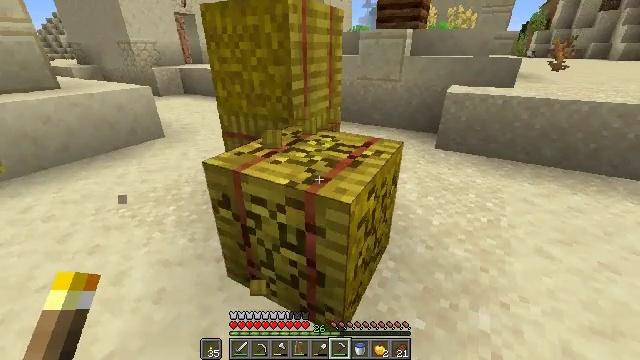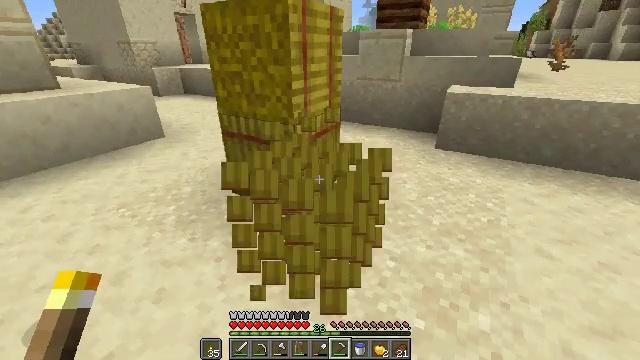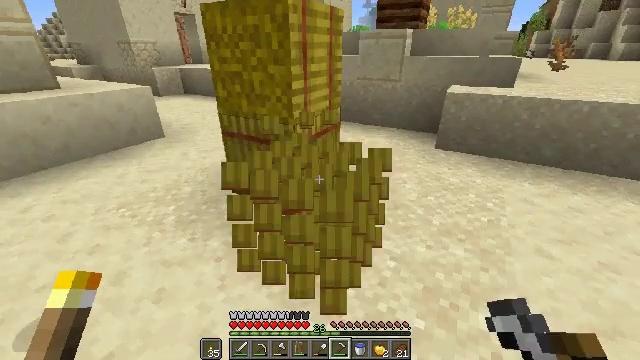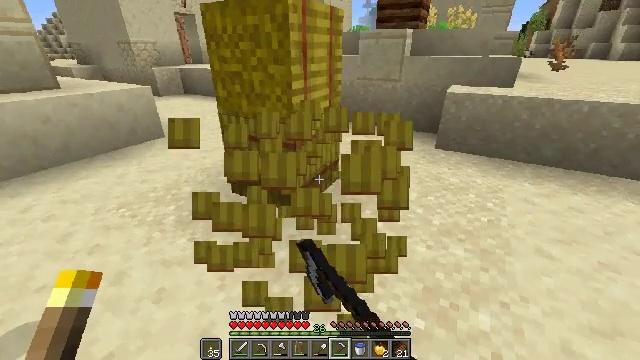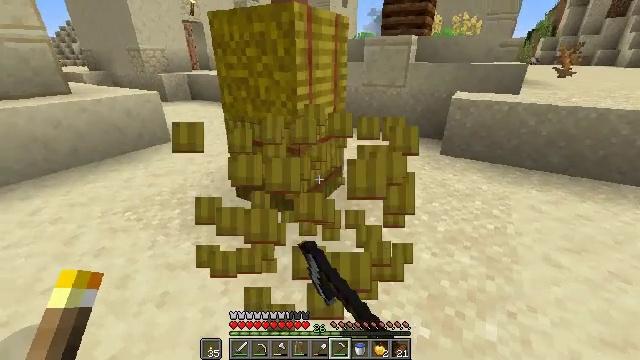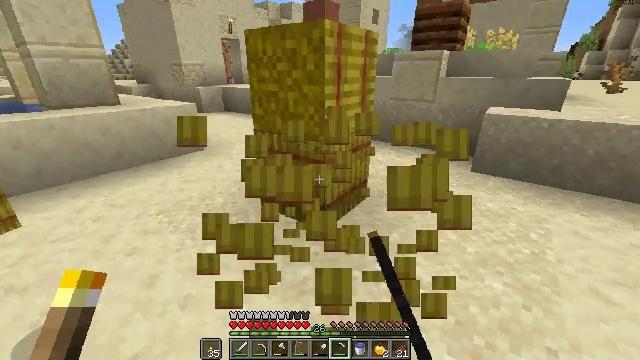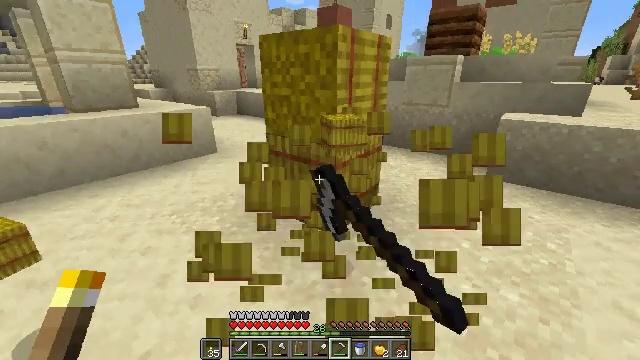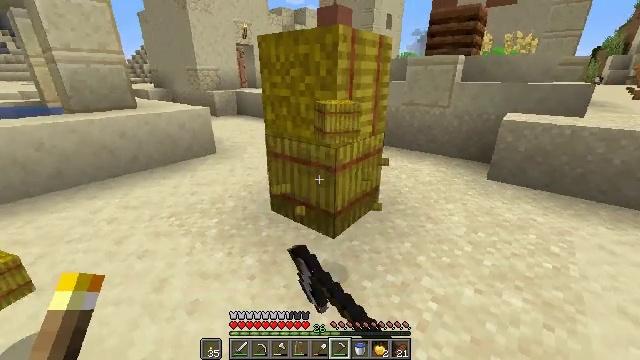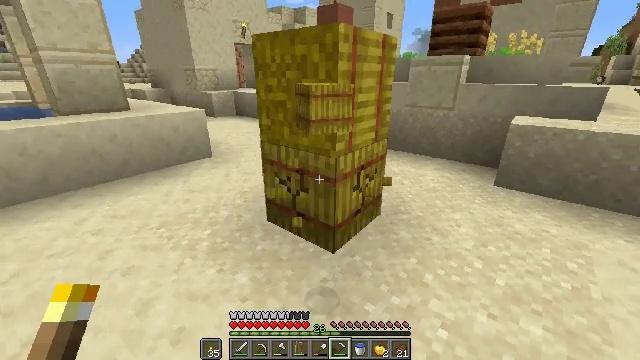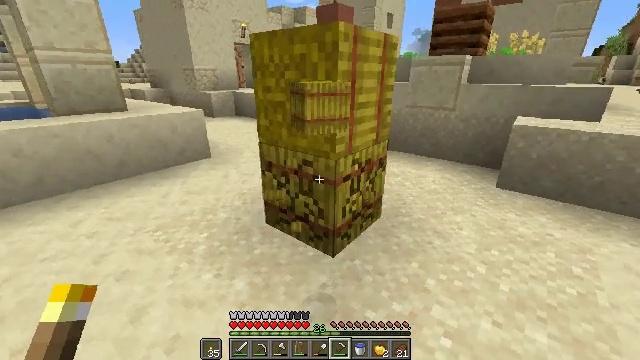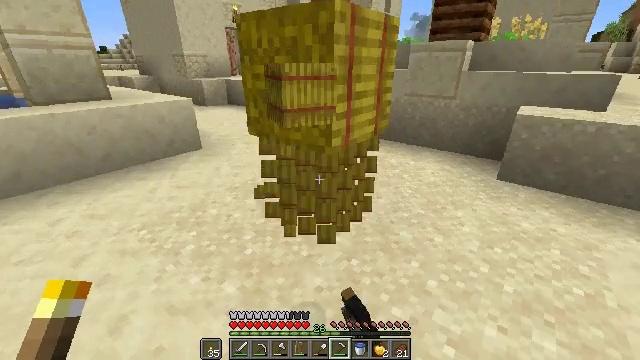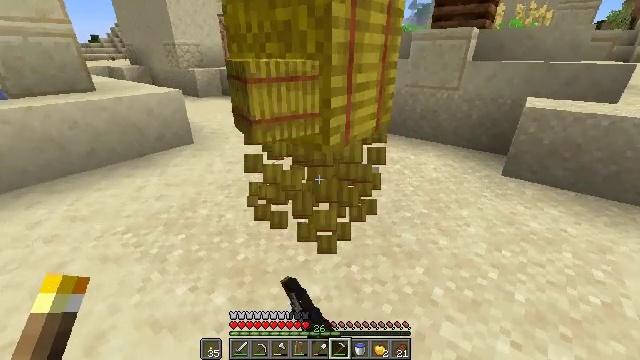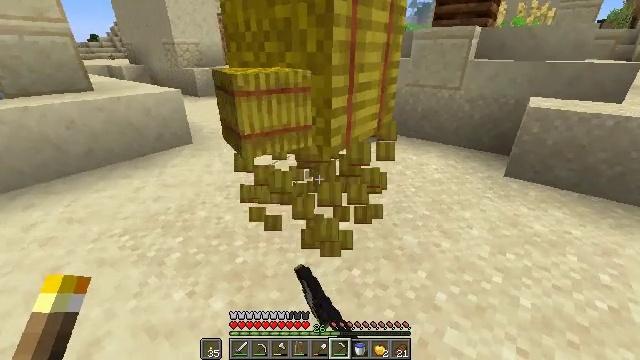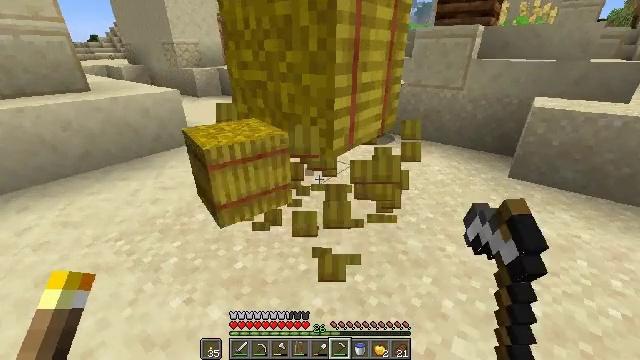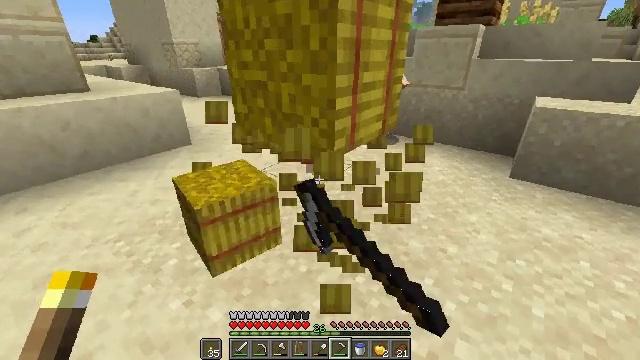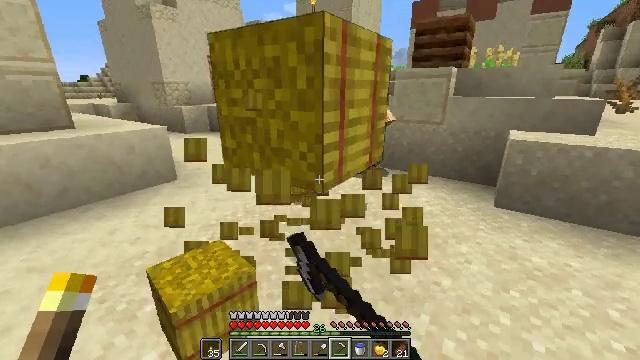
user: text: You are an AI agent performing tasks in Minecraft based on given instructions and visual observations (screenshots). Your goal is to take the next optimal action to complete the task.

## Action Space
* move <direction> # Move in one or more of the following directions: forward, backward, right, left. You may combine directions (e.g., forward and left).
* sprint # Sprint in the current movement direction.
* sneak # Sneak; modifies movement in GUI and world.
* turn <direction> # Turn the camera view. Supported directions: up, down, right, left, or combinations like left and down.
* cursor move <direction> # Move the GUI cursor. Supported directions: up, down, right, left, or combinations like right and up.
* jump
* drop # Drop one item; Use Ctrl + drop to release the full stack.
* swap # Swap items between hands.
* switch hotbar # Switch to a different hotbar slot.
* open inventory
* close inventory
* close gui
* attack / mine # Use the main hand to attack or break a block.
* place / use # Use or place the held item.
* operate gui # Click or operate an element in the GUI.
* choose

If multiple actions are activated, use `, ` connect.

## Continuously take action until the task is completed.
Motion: motion action
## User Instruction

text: Break the hay block to collect it.
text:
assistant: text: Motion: attack / mine
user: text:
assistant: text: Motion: attack / mine
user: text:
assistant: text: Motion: attack / mine
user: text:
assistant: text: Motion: turn left and up, attack / mine
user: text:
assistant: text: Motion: turn left and up, attack / mine
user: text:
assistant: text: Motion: turn left, attack / mine
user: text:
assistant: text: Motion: move forward, attack / mine
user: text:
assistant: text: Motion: move forward, attack / mine
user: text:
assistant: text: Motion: move forward, attack / mine
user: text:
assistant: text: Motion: move forward, turn down, attack / mine
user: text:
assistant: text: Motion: turn down, attack / mine
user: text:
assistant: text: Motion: attack / mine
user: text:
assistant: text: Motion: attack / mine
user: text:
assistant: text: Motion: attack / mine
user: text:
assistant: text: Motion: turn right and up, attack / mine
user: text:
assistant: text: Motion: turn right and up, attack / mine
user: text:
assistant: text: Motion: turn up, attack / mine
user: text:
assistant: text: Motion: attack / mine
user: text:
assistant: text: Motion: attack / mine
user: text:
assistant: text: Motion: attack / mine
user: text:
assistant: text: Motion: move forward, attack / mine
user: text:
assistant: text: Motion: move forward, attack / mine
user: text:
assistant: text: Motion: move forward, attack / mine
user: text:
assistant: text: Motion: no_op